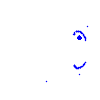
Particle: electron